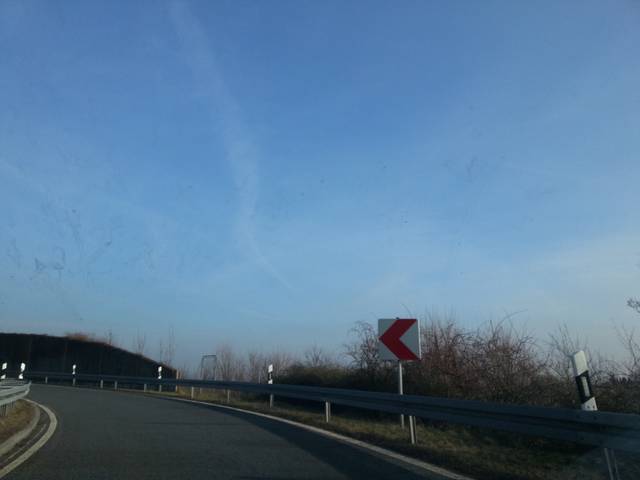
Region: Germany
Coordinates: 51.071, 13.652